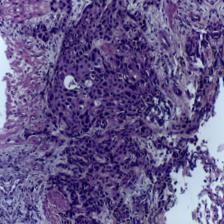
Diagnosis: OSCC